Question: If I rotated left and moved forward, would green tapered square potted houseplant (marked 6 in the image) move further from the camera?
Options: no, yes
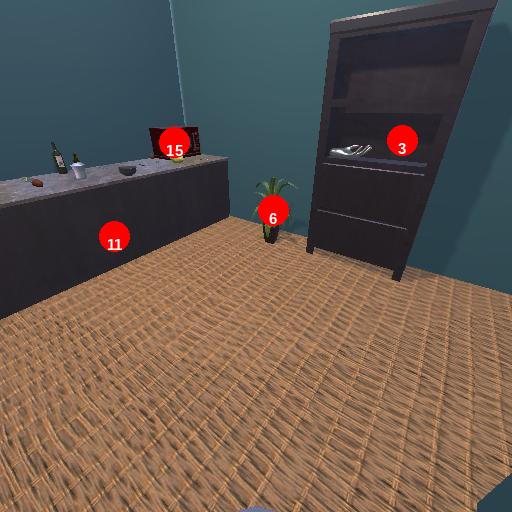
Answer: no